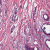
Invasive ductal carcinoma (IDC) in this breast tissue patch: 1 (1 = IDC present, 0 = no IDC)